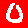
Digit: 0